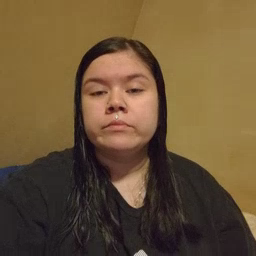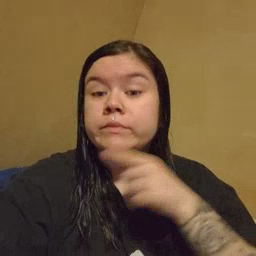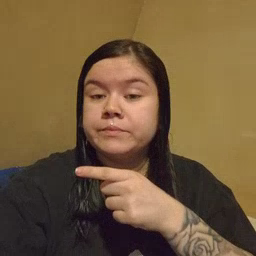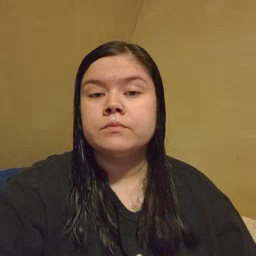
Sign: hesheit